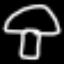
Label: mushroom